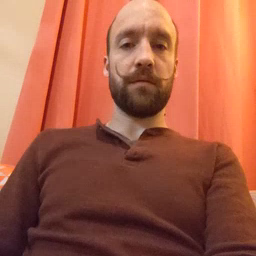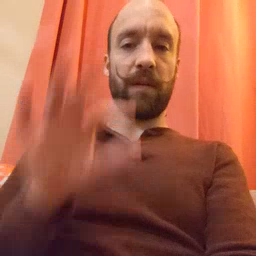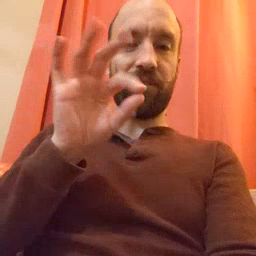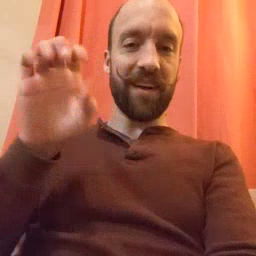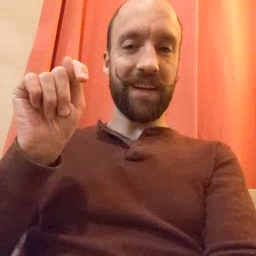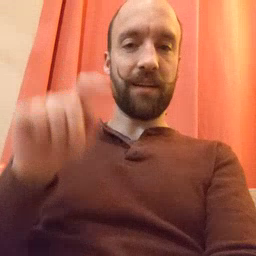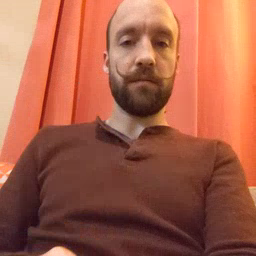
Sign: feet